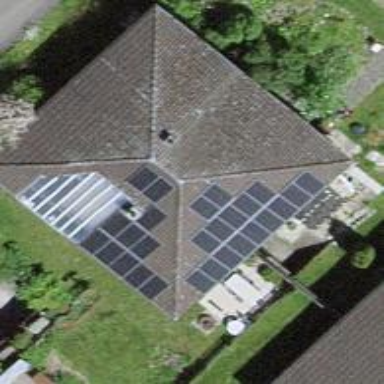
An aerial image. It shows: Solar power generator using photovoltaic method with solar photovoltaic panel types.